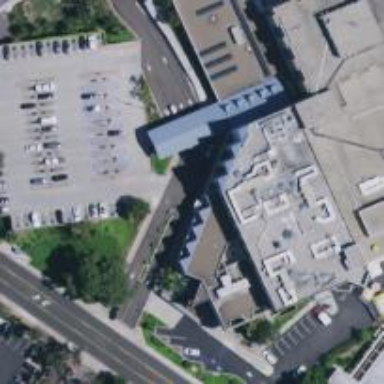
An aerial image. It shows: Entrance designated for emergency ward.